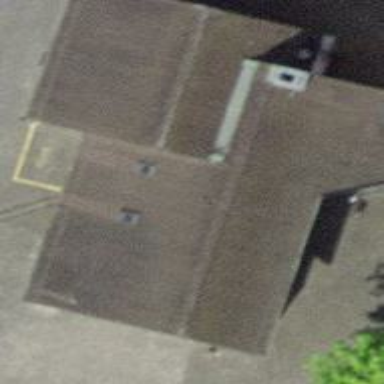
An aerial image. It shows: Police building.